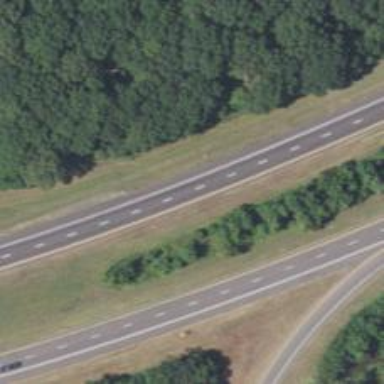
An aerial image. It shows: Asphalt motorway.